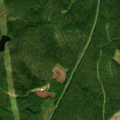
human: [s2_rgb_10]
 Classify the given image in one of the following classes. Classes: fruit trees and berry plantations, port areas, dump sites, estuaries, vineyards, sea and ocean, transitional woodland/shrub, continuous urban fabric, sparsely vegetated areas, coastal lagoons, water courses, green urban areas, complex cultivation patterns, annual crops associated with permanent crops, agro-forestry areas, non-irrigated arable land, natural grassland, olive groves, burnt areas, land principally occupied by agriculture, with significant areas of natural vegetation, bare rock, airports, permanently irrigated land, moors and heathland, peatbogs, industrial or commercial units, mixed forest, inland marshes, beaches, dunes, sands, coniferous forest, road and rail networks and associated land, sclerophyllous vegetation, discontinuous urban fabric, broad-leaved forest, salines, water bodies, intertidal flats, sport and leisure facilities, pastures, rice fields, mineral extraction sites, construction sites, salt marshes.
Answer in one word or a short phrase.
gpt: coniferous forest, mixed forest, transitional woodland/shrub